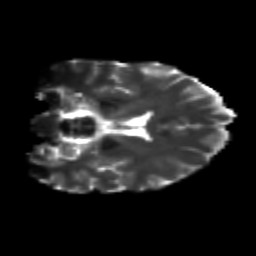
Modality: T2w
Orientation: coronal
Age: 24
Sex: male
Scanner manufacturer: siemens
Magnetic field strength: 3 T
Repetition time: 3.5 s
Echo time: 0.113 s